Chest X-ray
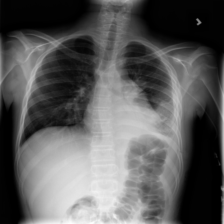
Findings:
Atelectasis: positive
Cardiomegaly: negative
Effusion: positive
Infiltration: positive
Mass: negative
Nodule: negative
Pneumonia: negative
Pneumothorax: negative
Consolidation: positive
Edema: negative
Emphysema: negative
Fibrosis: negative
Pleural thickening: positive
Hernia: negative